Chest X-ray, AP view. Patient: 53 years old, sex M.
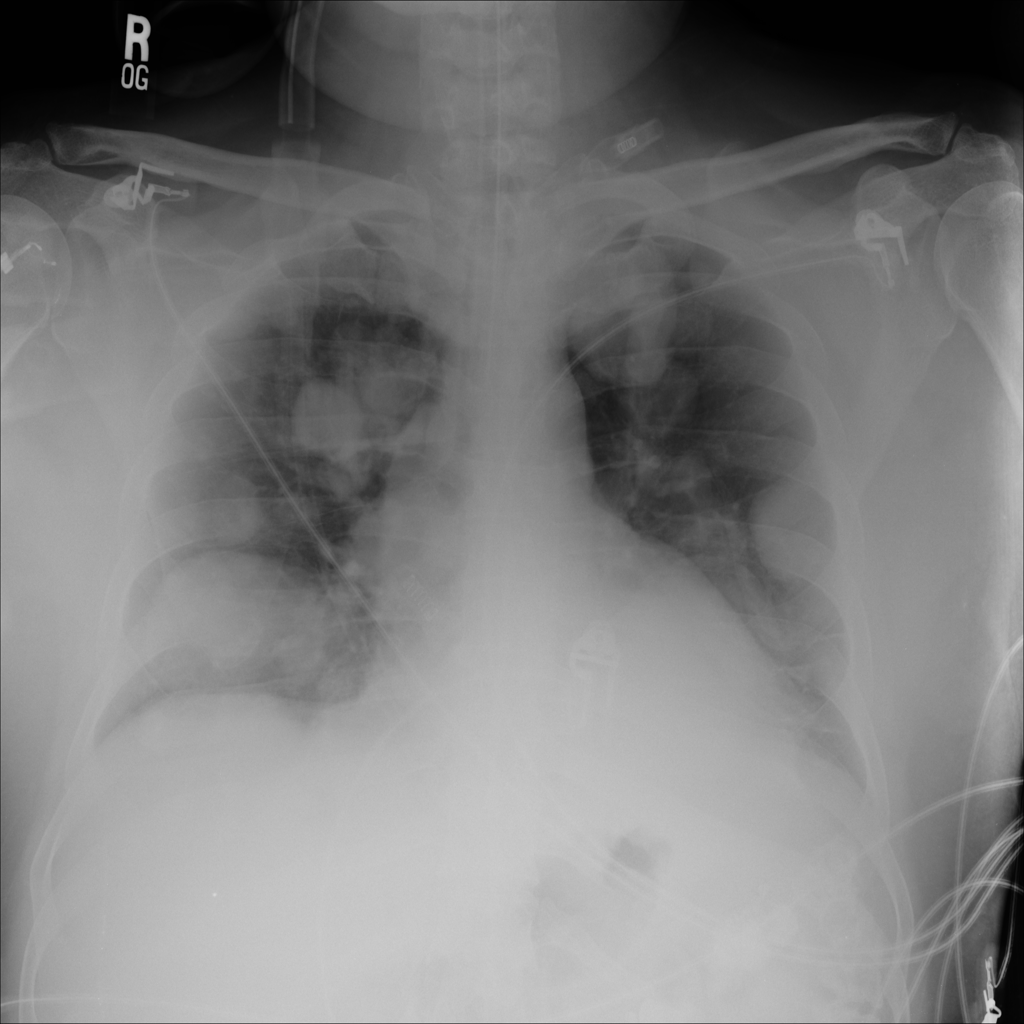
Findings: Atelectasis, Consolidation, Mass